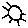
Label: sun